Question: I'm extremely new to any javascript/html etc coding, so please forgive me if this is a stupid question.
I'm trying to design a calculator which can project your retirement income based on a number of inputs. The calculator is working fine, and as part of the outputs I'd like to graph how your retirement income can vary by retirement age.
I've written a little script that populates an array with results [[retire age 1, income 1], [retire age 2, income 2]...etc]. This array in my code is called agePoints I would then like to graph the results using a highcharts line graph.
The problem I'm having is that graph is showing distinct points rather than a line. I've experimented with a number of solutions, none of which work.
Please help if you can
Code is below:
'''
$(function () {
$('#container').highcharts({
chart: {
type:'line'
},
title: {
text: 'Retirement Income',
x: -20 //center
},
subtitle: {
text: 'Income by Retirement Age',
x: -20
},
xAxis: {
// axisPoints is an array which contains the retirement ages only
categories: axisPoints
min:axisPoints[1],
title: {
text: 'Retirement Age'
}
//categories: axisPoints
},
yAxis: {
min:0,
title: {
text: 'Monthly Income'
},
},
legend: {
enabled:false
},
credits: {
enabled: false
},
//one thing I tried below to get it to work
plotOptions: {
series: {
connectNulls: true
}
},
series: [{
name: 'Projected Income',
// age points is the array mentioned in my question above
data: agePoints
}]
});
});
'''
The chart looks like this:

The chart looks fine in that the axis are correct and the data is displayed correctly. However, instead of showing a line, there is a distinct dot for each age point (age on the x-axis).
Thanks in advance.
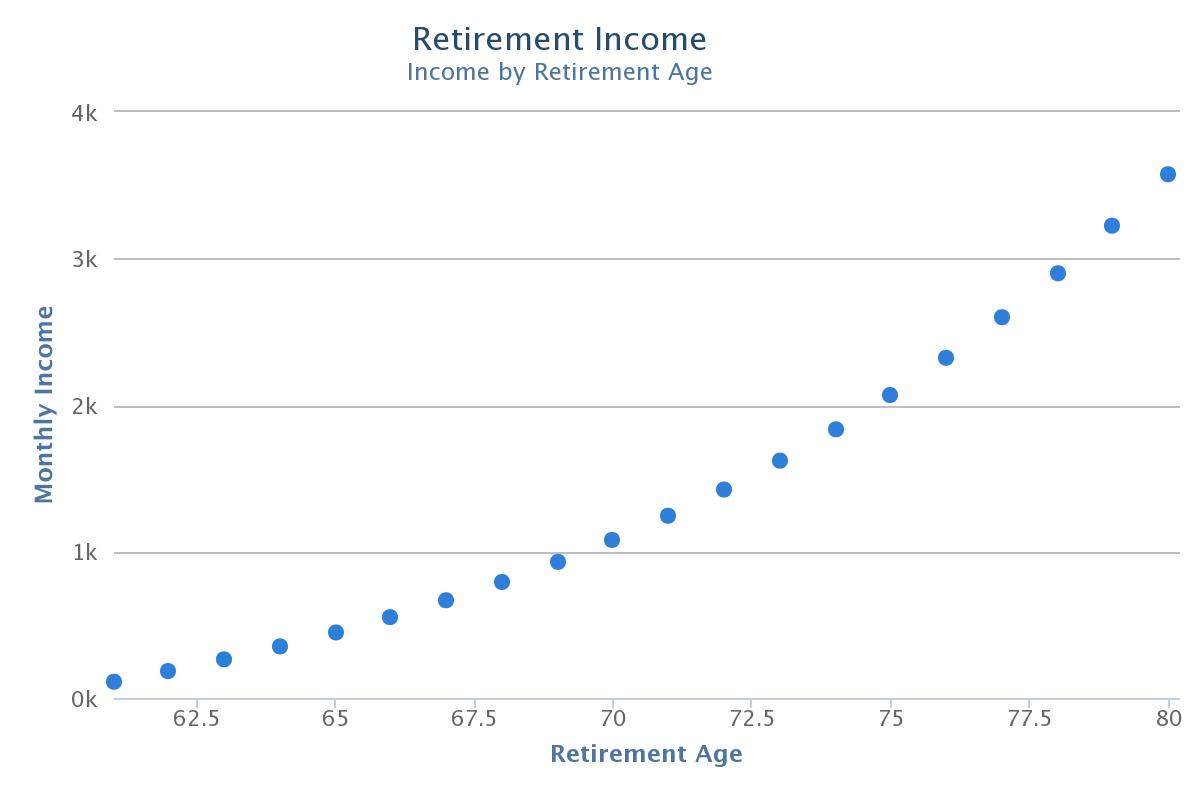
Answer: Just replace missing values in agePoints array with null.
e.g compare these
series: [{
name: 'Tokyo',
data: ['', 6.9, 9.5, 14.5, 18.4, 21.5, 25.2, 26.5, 23.3, 18.3, 13.9, 9.6],
}, {name: 'Tallinn',
data: [null, 4.9, 4.5, 4.5, 4.4, 3.5, 2.2, 26.5, 23.3, 18.3, 13.9, 9.6]}]